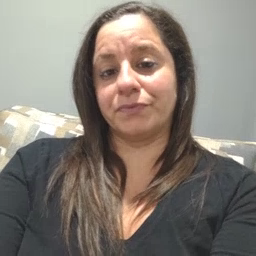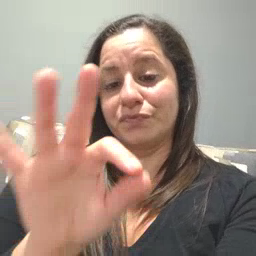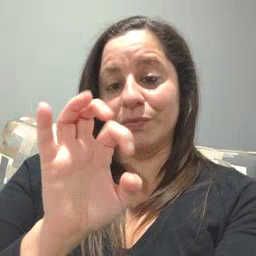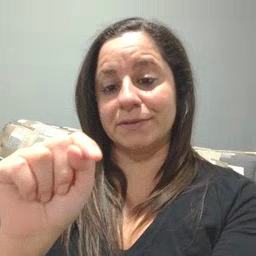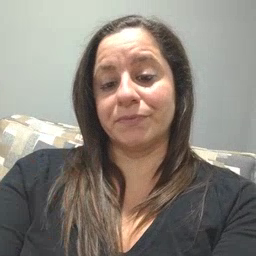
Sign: feet